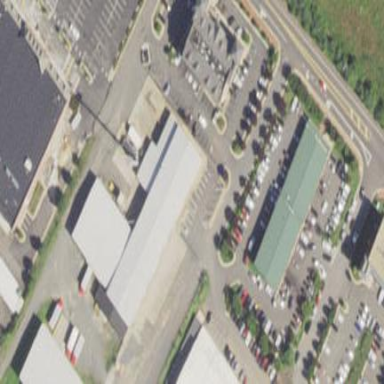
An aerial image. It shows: Commercial building.